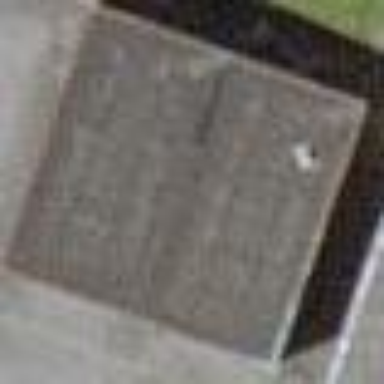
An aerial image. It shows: Garage building.